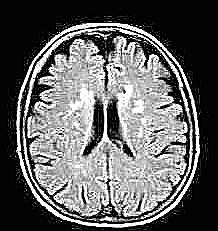
Label: notumor